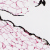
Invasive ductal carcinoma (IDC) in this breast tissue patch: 0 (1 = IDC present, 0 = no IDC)